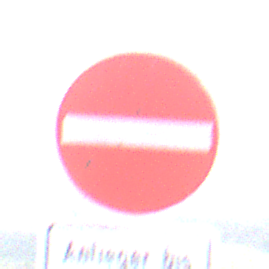
Verkehrszeichen: VerbotDerEinfahrt
Zusatzzeichen unten: SonstigeFahrzeugePersonengruppenFrei3
Umgebung: Outdoor, Nature
Tageszeit: MorningAfternoon
Wetter: PartlyCloudy
Licht: Natural
Jahreszeit: NotSpecified
Kontrast: HighContrast